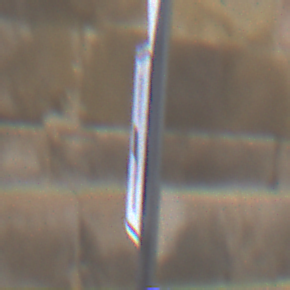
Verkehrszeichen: VerlaufVorfahrtsstrasse5
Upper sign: Vorfahrtsstrasse
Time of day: Midday
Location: Outdoor (Urban)
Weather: Overcast
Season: NotSpecified
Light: Natural